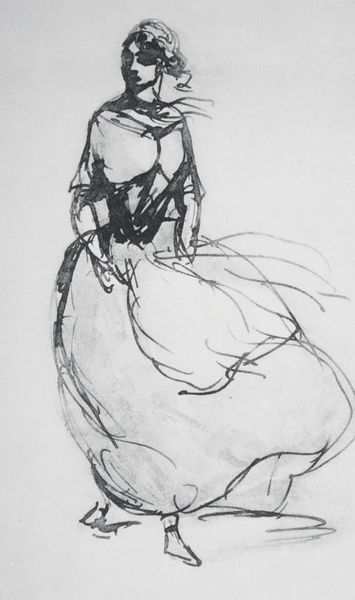
Titel: Petite bonne
Künstler: Constantin Guys
Standort: Paris
Institution: (Privatsammlung)
Schlagwörter: feder, fuß, kopf, schatten, umhang, weiß, mädchen, ausschnitt, bewegung, brust, busen, frau, frisur, geste, grau, haar, hut, kleid, kreide, licht, mund, nase, profil, schwarz, skizze, zeichen, zeichnung, blick, dame, tuch, haube, mode, rock, tanz, jacke, jung, mütze, arme, augen, bluse, falten, gesicht, halten, kleidung, stehen, hals, hände, portrait, porträt, schauen, wind, gehen, schlank, haare, tanzen, tänzerin, locken, schulter, traurig, zart, fliegen, beine, bewegt, schwung, kopfbedeckung, schürze, taille, brüste, füße, welle, papier, mieder, schuhe, studie, laufen, grafik, graphik, linien, flattern, sturm, wehen, weiblich, kopftuch, aufrecht, stola, dünn, geneigt, striche, tusche, barfuß, druck, schwarz-weiß, schritt, entwurf, tinte, hüfte, korsett, leicht, wespentaille, korsage, strähnen, tuschezeichnung, bauschen, gebauscht, böhe, aufgebauscht, zeichnungh, bolero, beweung, tanzt, fußfessel, konn, entschieden, tinetenzeichnung, #hände, täzerin, tstehen